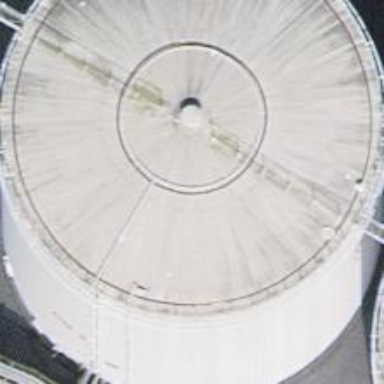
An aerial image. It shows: Storage tank building.